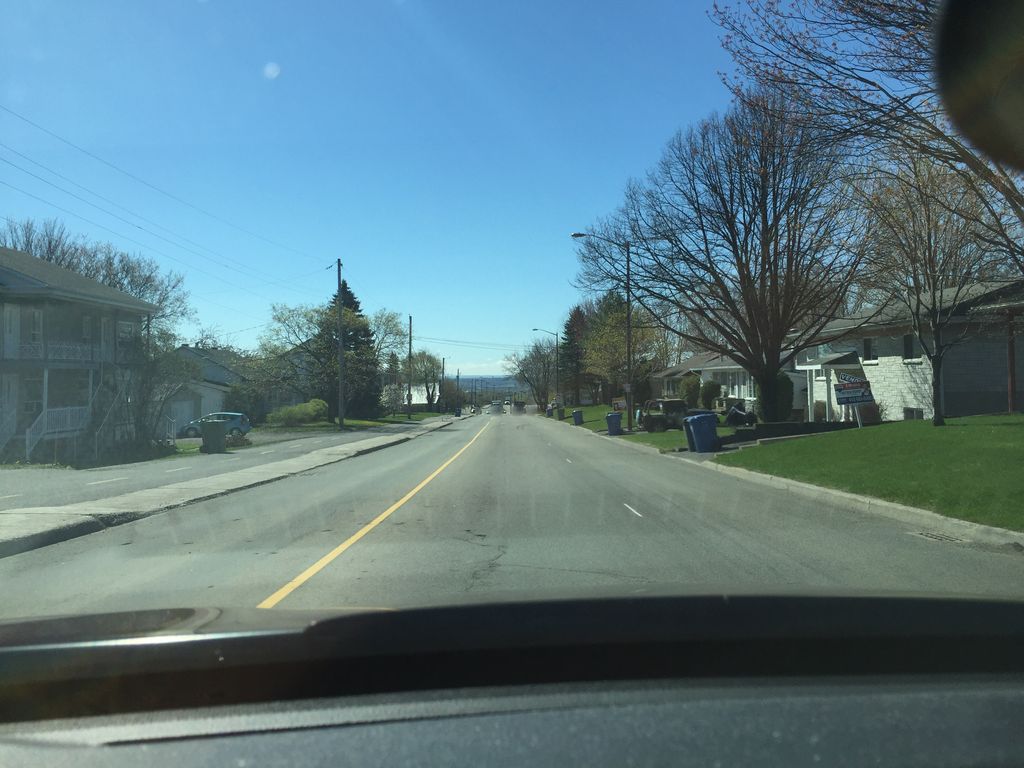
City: quebec_city